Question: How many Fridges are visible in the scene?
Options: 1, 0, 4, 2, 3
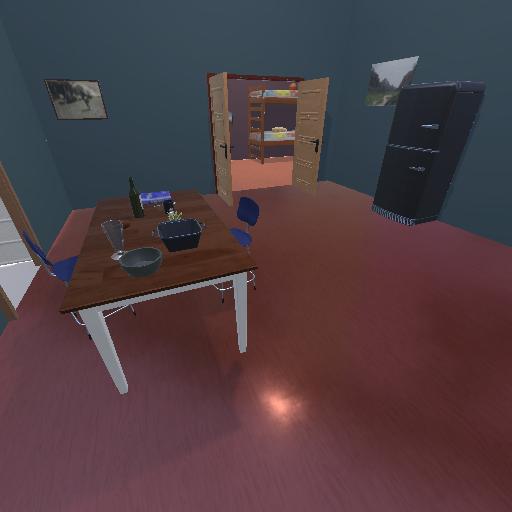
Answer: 1